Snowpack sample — Buffalo Mountain, Silverthorne, Colorado, USA (1/25/25, 10:11 AM MST)
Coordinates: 39.6222, -106.1139
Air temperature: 22 °F
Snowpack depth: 110 cm
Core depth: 20 cm
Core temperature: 48.2 °F
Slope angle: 12°, slope face: 102°
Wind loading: high
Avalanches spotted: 0
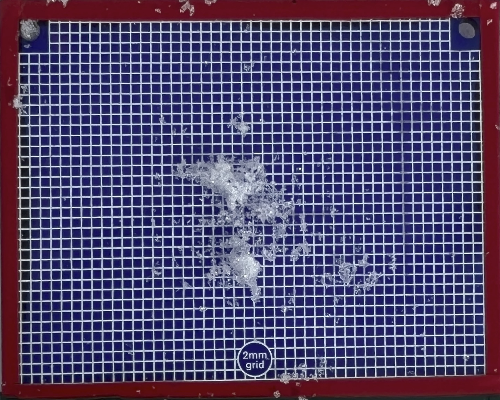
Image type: profile
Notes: No avalanches nearby, collected on the outskirts of a fire break 15 meters from the treeline, on way to Buffalo and Red Mountain